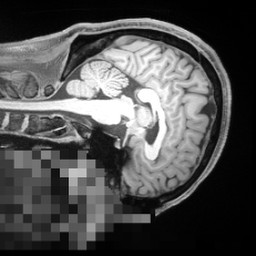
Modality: T1w
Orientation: sagittal
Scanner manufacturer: siemens
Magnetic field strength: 3 T
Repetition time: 2.55 s